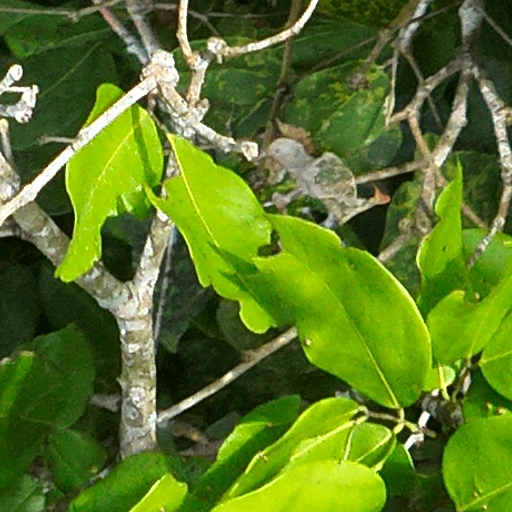
Species: Prioria copaifera
GBIF accepted scientific name: Prioria copaifera
Crown area (m\u00b2): 277.916